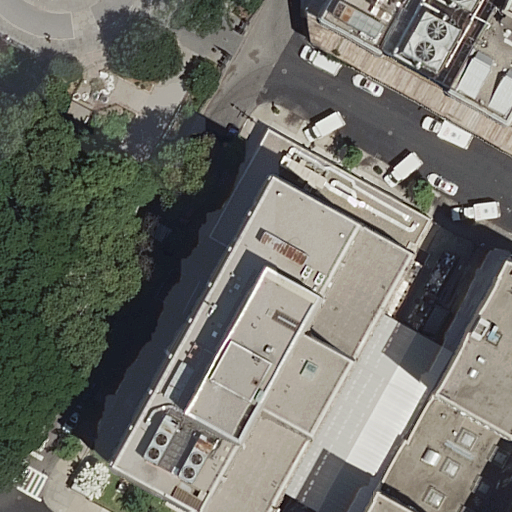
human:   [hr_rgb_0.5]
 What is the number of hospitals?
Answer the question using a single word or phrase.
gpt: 1

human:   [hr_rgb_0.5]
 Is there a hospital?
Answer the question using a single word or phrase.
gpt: yes

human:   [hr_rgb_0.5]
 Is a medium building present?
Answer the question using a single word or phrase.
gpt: yes

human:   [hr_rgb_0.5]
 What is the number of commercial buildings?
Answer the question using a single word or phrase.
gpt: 0

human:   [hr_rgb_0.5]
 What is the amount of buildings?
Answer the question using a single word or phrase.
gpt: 4

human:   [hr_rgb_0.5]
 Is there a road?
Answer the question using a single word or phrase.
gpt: yes

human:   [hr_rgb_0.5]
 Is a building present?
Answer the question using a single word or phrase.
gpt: yes

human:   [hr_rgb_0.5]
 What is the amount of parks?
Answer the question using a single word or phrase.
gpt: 1

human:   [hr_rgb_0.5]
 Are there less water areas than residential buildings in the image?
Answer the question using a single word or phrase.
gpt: yes

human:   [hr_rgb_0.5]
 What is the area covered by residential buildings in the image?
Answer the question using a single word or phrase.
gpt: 2034m2

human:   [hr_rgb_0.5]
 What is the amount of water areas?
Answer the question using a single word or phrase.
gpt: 0

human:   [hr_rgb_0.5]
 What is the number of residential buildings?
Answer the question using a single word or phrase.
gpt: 2

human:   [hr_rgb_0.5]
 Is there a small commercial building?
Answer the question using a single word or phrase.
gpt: no

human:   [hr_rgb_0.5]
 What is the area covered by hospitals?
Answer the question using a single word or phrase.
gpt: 5931m2

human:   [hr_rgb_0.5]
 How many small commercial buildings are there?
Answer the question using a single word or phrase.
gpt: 0

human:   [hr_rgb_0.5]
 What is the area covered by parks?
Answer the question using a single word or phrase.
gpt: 6271m2

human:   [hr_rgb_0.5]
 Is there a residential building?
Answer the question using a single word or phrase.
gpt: yes

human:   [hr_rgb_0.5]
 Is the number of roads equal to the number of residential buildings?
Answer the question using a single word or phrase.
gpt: no

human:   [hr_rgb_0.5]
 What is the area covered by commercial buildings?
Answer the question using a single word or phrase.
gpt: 0m2

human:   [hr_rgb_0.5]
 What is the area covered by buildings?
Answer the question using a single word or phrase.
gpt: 7238m2

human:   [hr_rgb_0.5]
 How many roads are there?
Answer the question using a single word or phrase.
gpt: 8

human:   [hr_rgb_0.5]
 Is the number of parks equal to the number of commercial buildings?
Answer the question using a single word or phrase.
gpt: no

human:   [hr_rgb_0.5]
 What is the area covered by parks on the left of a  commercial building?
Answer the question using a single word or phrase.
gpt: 0m2

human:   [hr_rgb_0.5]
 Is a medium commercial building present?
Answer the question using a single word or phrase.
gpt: no

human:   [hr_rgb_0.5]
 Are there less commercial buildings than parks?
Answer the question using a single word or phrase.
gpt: yes

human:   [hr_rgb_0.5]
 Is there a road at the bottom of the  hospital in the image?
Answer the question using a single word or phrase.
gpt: yes

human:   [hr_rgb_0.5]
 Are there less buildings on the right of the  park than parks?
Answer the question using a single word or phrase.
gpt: no

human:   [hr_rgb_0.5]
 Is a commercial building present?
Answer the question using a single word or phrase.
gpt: no

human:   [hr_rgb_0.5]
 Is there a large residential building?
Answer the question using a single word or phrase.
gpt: yes

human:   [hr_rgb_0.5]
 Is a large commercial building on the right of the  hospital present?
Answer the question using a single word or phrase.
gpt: no

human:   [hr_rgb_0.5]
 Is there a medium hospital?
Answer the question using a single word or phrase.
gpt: no

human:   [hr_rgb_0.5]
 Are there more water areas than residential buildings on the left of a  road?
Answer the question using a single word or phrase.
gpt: no

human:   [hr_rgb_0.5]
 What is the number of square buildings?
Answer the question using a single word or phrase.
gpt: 0

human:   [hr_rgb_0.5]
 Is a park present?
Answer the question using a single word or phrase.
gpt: yes

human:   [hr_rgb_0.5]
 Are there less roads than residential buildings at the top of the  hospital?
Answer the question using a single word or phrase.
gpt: no

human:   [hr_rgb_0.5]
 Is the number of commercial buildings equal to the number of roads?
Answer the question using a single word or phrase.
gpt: no

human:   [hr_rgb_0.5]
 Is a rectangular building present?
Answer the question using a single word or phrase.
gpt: yes

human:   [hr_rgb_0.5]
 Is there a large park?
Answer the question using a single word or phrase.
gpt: yes

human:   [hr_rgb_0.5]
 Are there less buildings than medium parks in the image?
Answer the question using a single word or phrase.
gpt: no

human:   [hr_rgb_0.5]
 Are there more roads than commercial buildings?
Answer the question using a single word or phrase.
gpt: yes

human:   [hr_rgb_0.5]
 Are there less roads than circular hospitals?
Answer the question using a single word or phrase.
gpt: no

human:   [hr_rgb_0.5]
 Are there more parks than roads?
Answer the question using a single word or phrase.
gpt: no

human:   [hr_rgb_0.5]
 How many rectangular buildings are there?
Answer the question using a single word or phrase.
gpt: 1

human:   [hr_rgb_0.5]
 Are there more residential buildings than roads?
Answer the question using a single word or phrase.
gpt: no

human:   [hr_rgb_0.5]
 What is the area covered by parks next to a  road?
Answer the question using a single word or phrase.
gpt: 6271m2

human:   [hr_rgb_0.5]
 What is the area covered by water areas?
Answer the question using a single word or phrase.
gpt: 0m2

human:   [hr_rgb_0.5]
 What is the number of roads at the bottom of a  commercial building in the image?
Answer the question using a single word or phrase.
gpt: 0

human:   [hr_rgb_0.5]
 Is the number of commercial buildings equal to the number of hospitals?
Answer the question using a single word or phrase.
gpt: no

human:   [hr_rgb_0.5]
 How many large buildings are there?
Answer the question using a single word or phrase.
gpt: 2

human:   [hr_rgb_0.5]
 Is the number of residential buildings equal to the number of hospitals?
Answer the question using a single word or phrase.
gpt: no

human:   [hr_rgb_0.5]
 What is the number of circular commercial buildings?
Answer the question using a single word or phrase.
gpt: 0

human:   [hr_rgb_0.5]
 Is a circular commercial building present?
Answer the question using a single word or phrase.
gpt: no

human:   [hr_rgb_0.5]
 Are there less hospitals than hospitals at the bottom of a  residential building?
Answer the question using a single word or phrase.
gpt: no

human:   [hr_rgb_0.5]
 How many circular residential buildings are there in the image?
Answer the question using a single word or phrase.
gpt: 0

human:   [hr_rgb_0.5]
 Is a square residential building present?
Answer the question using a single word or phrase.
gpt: no

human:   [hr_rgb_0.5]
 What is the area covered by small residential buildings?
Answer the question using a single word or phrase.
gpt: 21m2

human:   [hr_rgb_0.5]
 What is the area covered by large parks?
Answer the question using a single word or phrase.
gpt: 6271m2

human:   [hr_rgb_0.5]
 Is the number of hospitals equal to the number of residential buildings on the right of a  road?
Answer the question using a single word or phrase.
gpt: no

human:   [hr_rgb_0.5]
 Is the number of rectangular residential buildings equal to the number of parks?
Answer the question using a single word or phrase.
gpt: yes

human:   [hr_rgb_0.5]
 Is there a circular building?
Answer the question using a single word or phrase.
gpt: no

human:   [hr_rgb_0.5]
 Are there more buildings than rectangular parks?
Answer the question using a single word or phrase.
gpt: yes

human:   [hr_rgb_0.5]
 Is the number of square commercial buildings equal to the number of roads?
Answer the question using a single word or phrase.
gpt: no

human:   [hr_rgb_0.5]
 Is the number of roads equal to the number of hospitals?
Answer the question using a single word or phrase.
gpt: no

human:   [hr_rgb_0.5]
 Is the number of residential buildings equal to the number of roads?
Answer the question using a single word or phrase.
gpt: no